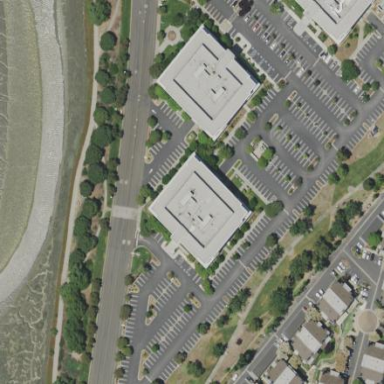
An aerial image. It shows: Office building.